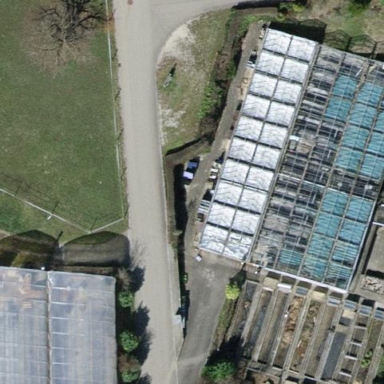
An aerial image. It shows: Greenhouse.